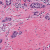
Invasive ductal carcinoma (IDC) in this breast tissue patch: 0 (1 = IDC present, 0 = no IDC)